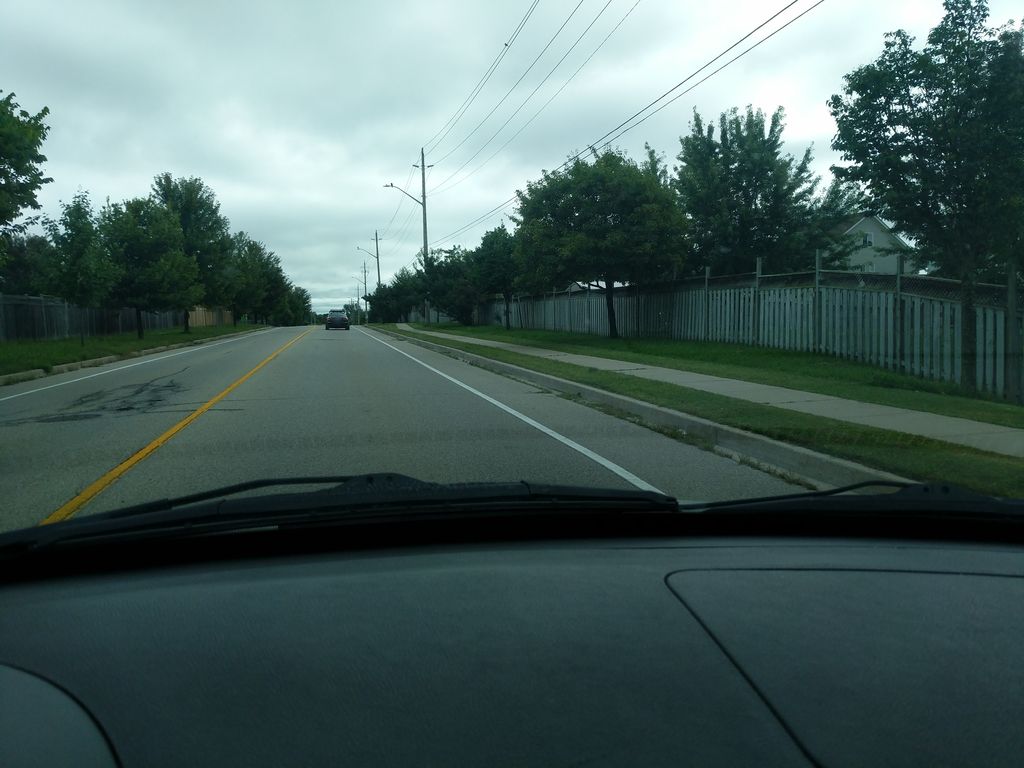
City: kitchener-waterloo